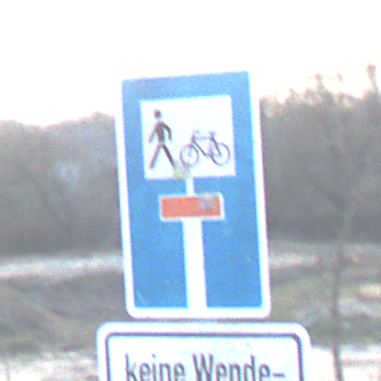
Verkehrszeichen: SackgasseRadverkehrFussgaengerDurchlaessig
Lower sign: HinweisGeaenderteVorfahrtVerkehrsfuehrungVerkehrsregelung3
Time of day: SunriseSunset
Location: Outdoor (Suburban)
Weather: PartlyCloudy
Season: Winter
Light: Natural